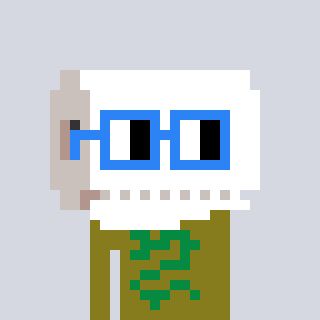
a pixel art character with square blue glasses, a toiletpaper-full-shaped head and a gunk-colored body on a cool background